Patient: sex M, age 37
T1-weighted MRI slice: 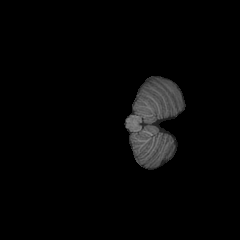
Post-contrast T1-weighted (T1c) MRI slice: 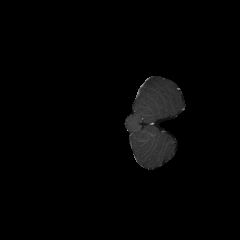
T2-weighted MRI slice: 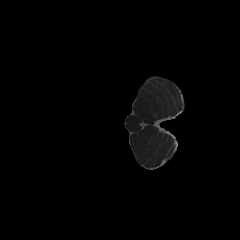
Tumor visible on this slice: no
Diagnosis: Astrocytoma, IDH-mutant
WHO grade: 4